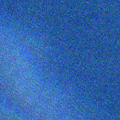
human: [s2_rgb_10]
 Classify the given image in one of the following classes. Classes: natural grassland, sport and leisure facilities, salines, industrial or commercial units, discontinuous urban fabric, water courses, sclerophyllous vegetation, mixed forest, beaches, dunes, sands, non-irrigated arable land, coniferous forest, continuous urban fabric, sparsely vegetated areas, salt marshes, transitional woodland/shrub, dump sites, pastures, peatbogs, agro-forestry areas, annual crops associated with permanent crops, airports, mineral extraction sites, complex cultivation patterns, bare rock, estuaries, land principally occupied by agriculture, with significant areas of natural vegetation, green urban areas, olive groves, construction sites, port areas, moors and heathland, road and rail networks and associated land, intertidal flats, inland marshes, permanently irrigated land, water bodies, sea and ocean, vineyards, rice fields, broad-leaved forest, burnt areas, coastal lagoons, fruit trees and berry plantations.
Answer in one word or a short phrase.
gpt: sea and ocean